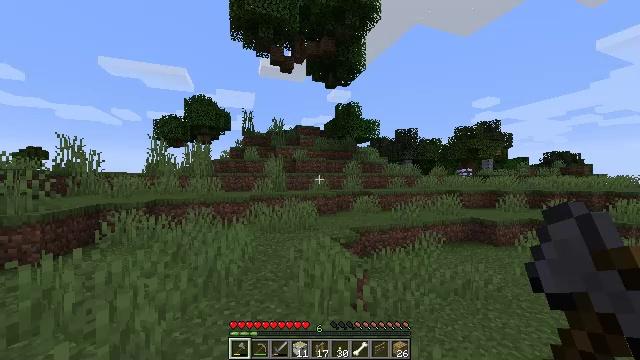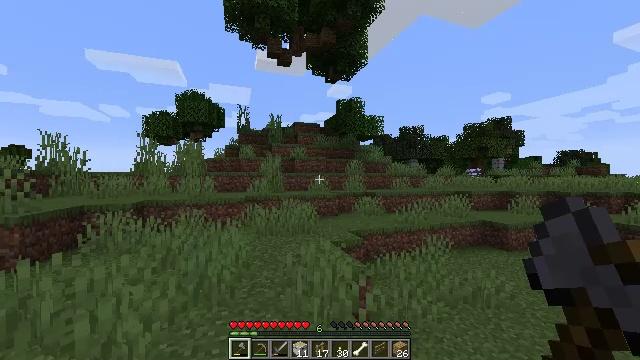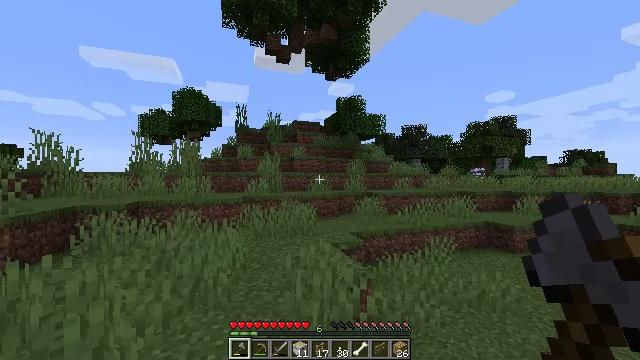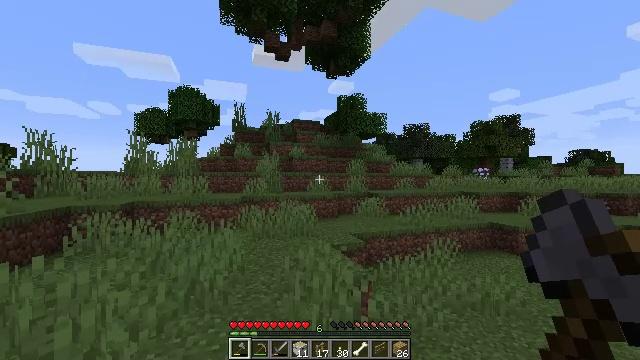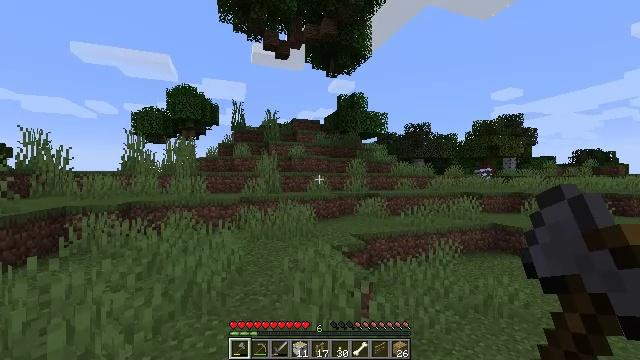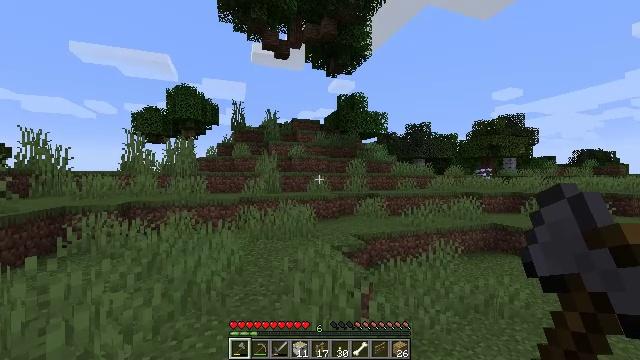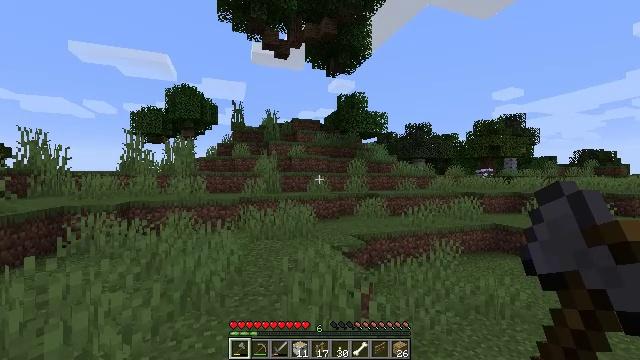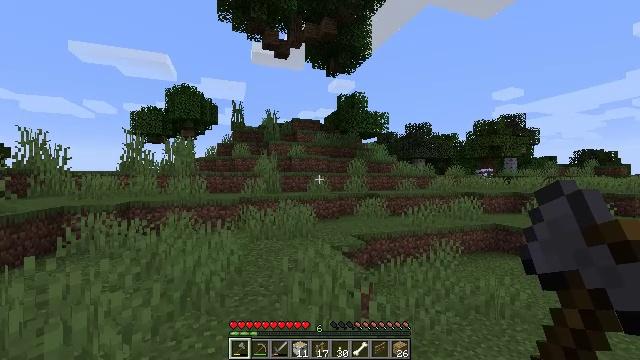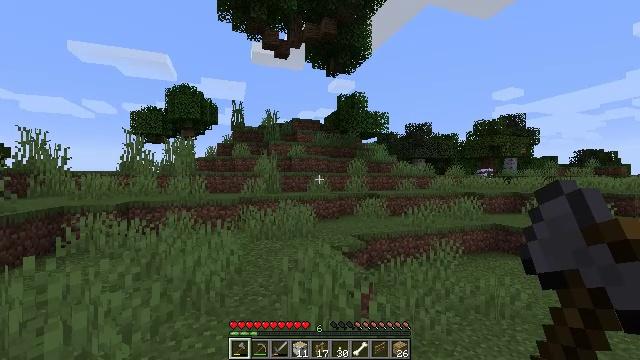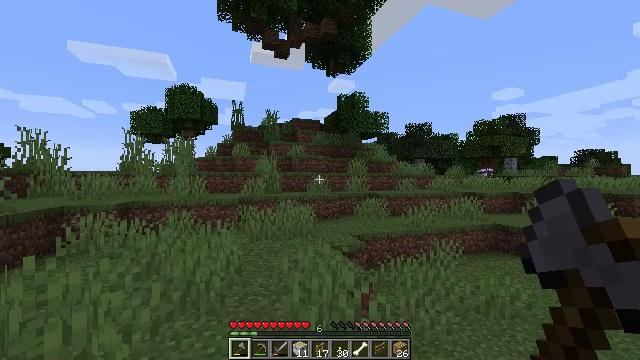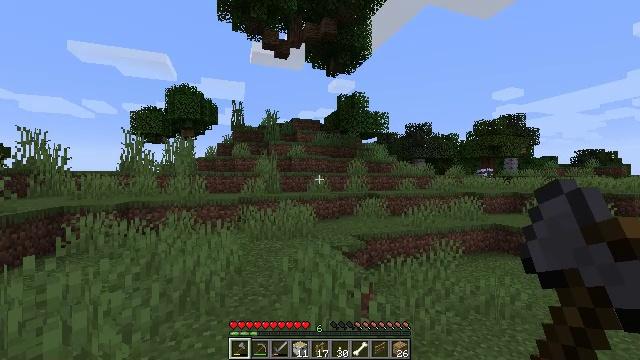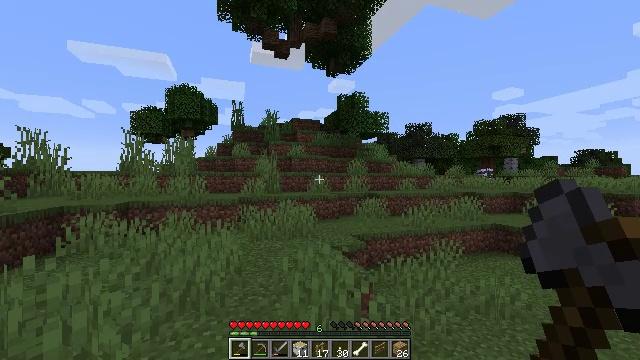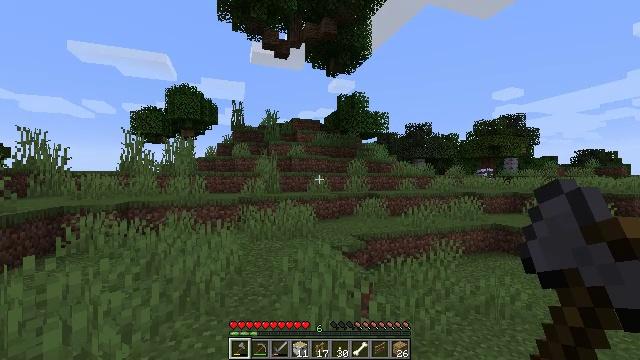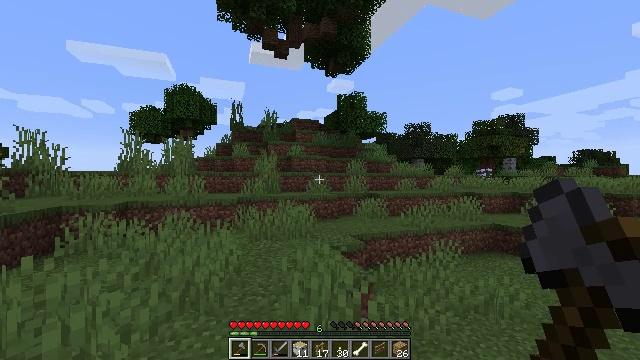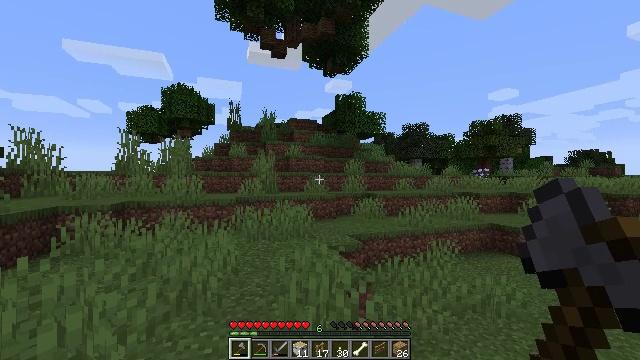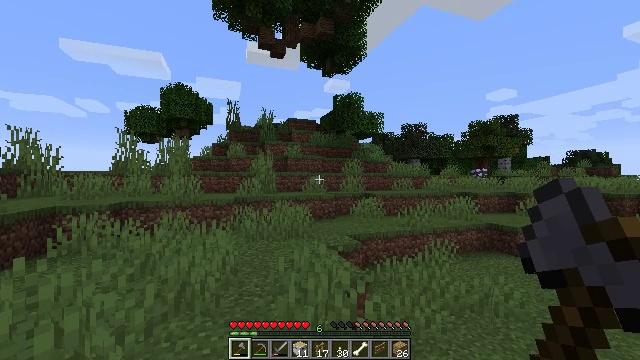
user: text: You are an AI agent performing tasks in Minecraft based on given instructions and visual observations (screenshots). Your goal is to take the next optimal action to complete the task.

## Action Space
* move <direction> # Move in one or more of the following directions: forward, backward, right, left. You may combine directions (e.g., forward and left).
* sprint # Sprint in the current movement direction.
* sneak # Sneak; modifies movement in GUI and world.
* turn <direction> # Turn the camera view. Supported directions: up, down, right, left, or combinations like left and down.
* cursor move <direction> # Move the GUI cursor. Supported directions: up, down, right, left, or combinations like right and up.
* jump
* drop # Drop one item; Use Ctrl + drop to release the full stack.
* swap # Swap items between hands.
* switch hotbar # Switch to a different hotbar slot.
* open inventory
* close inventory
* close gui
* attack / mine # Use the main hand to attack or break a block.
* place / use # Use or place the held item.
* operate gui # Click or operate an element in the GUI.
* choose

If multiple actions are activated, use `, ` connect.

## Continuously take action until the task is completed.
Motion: motion action
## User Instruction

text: Take wool and planks to craft a gray bed.
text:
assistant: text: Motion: no_op
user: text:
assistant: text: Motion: no_op
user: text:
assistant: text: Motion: no_op
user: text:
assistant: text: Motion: no_op
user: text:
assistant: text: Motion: no_op
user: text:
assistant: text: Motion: no_op
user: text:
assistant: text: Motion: no_op
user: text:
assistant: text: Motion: no_op
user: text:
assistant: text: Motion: no_op
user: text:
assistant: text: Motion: no_op
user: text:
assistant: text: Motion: no_op
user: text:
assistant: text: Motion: no_op
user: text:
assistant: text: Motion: no_op
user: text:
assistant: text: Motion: no_op
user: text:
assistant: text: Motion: no_op
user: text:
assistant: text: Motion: no_op
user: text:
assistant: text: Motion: no_op
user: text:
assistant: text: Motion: no_op
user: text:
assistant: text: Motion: turn right, open inventory
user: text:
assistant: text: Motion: open inventory
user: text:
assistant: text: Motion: cursor move right, open inventory
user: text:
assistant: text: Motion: cursor move right
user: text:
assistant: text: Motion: no_op
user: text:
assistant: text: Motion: no_op
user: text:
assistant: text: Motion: no_op
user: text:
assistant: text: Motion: no_op
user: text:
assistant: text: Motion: no_op
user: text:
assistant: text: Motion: no_op
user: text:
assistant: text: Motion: no_op
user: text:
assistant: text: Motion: no_op